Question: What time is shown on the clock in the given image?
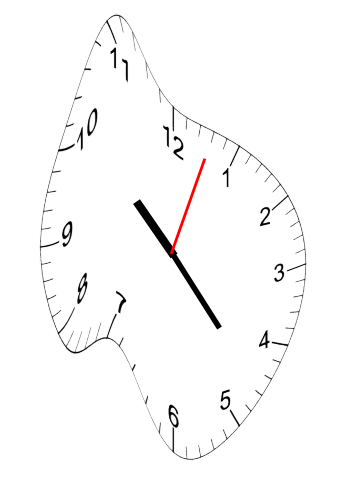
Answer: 10:23:03